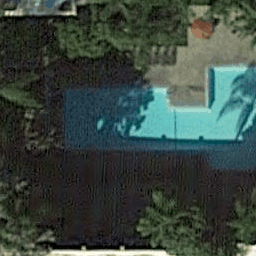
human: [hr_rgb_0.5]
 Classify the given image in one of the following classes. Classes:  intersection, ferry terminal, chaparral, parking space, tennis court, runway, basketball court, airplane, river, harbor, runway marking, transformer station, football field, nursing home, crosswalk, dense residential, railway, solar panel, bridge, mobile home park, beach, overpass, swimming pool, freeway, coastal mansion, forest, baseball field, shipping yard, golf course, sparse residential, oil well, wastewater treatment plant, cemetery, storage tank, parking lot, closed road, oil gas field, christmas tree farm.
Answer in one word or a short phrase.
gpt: swimming pool